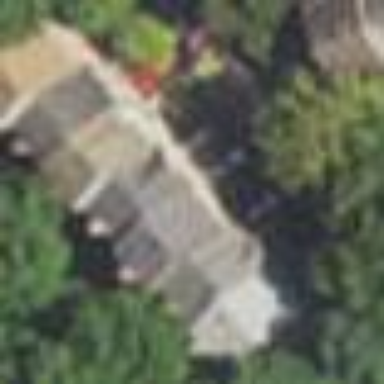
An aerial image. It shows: Terrace building.